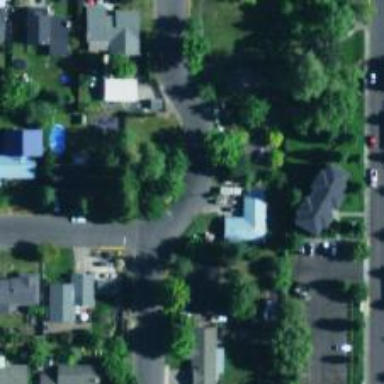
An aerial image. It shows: Residential road with sidewalk on the left.